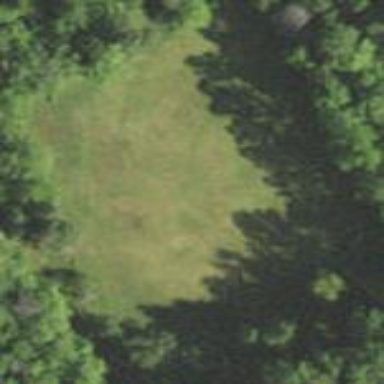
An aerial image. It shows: Area covered with grass.